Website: lowes
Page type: billing-address
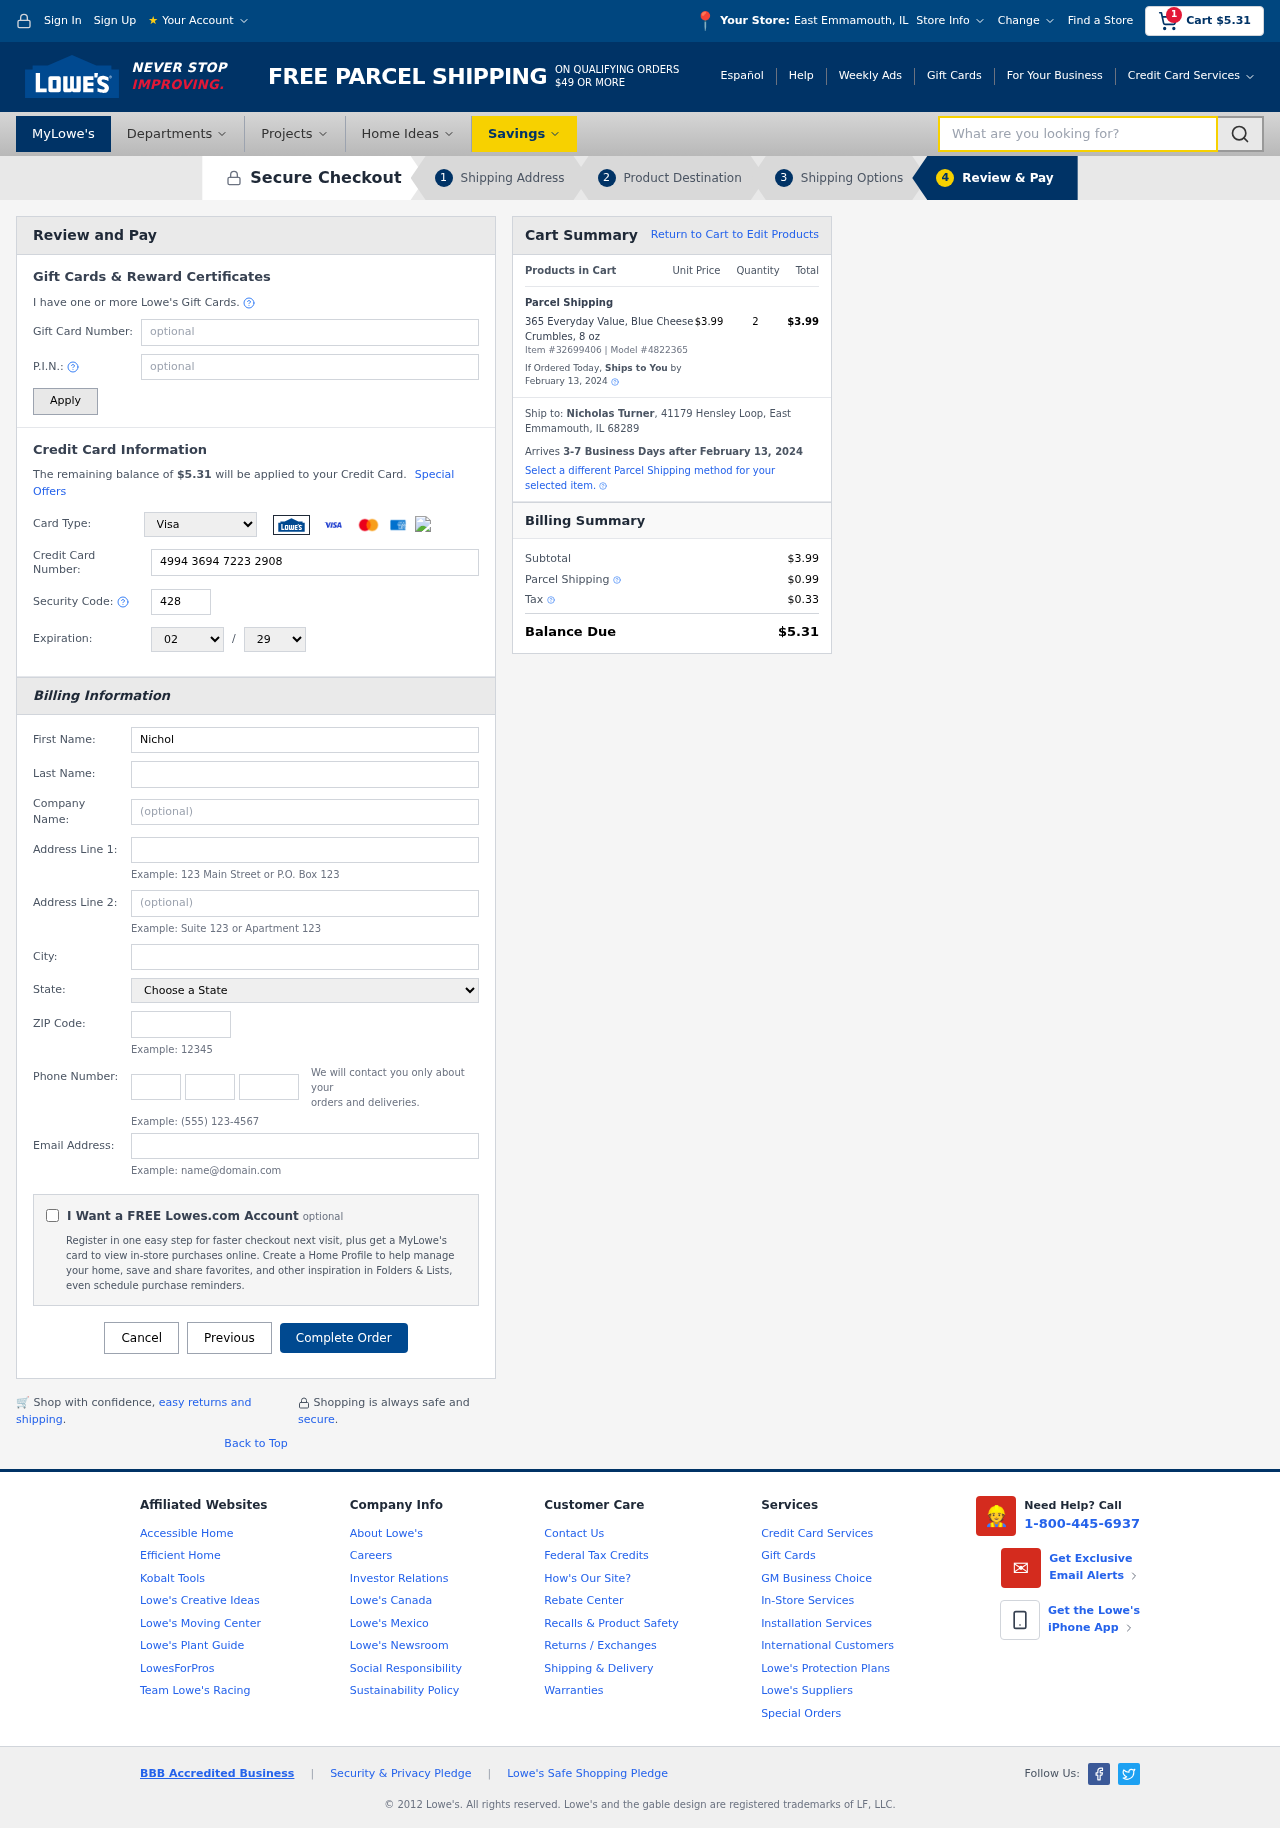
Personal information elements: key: PII_CARD_CVV
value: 428
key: PII_CARD_EXPIRY_MONTH
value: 02
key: PII_CARD_EXPIRY_YEAR
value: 29
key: PII_CARD_NUMBER
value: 4994 3694 7223 2908
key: PII_CARD_TYPE
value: Visa
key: PII_CITY
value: East Emmamouth
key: PII_CITY_STATE
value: East Emmamouth, IL
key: PII_COMPANY
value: Smith Group
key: PII_EMAIL
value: nicholas.turner@gmail.com
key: PII_FIRSTNAME
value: Nicholas
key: PII_FULLNAME
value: Nicholas Turner
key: PII_LASTNAME
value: Turner
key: PII_PHONE_AREA
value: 378
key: PII_PHONE_PREFIX
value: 672
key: PII_PHONE_SUFFIX
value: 3806
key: PII_POSTCODE
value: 68289
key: PII_STATE
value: Illinois
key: PII_STREET
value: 41179 Hensley Loop
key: PII_CITY_STATE_ZIP
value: East Emmamouth, IL 68289
Product elements: key: PRODUCT1_NAME
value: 365 Everyday Value, Blue Cheese Crumbles, 8 oz
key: PRODUCT1_PRICE
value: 3.99
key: PRODUCT1_QUANTITY
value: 2
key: PRODUCT_ITEM_NUMBER
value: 32699406
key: PRODUCT_MODEL_NUMBER
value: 4822365
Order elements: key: ORDER_SUBTOTAL
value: $5.31
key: ORDER_TOTAL
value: $5.31
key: ORDER_SHIPPING_DATE
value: February 13, 2024
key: ORDER_SUBTOTAL
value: $3.99
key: ORDER_DELIVERY_DATE
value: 3-7 Business Days after February 13, 2024
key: ORDER_SHIPPING_DATE2
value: February 13, 2024
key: ORDER_SUBTOTAL2
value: $3.99
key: ORDER_SHIPPING_COST
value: $0.99
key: ORDER_TAX
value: $0.33
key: ORDER_TOTAL2
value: $5.31
Search elements: key: HEADER_SEARCH
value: What are you looking for?